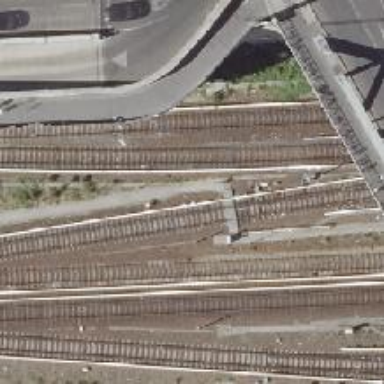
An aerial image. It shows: Uncontrolled railway crossing.